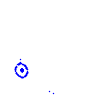
Particle: proton